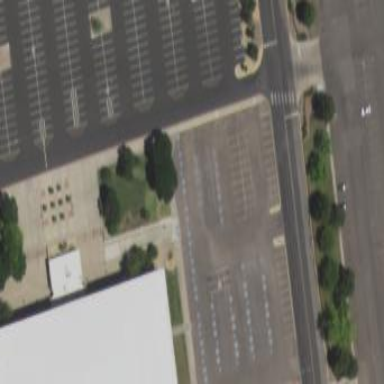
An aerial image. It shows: Parking area.